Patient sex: M
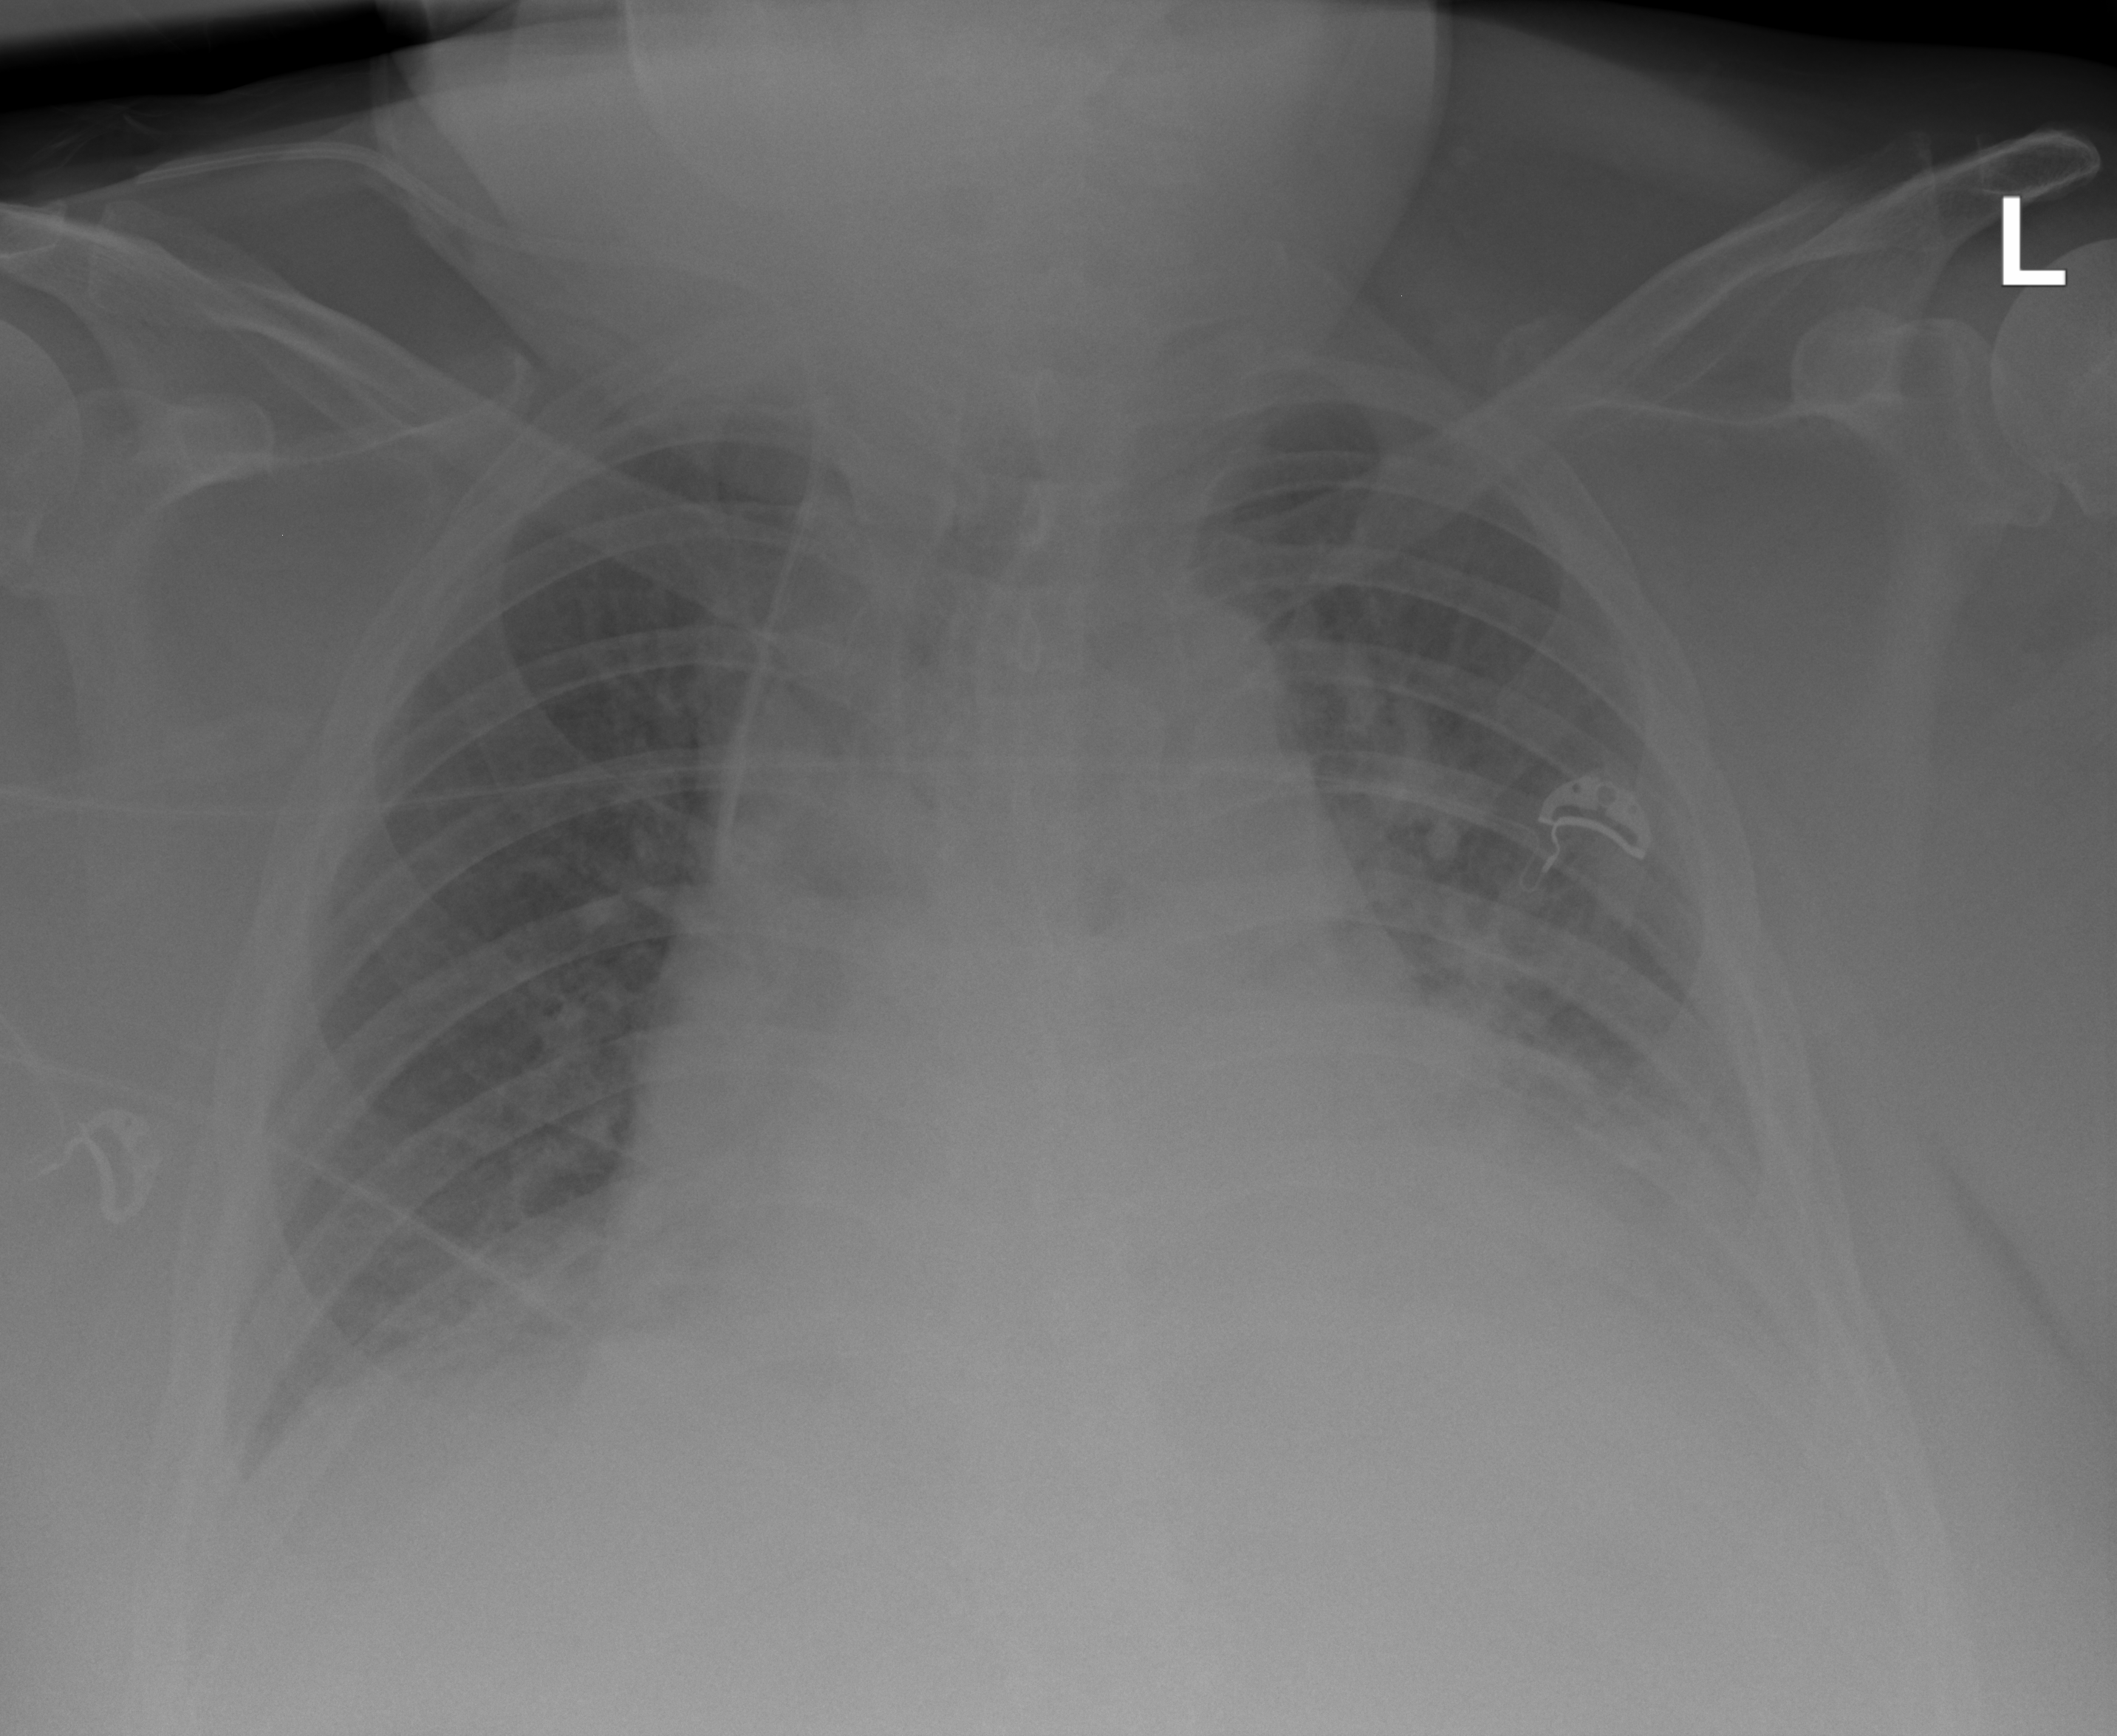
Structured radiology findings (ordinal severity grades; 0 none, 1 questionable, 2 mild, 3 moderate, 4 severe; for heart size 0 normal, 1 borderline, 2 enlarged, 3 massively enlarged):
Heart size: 2
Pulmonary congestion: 2
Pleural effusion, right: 2
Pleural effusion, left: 2
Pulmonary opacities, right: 0
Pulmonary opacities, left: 2
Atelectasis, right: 3
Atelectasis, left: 2